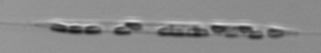
Label: Rhizosolenia